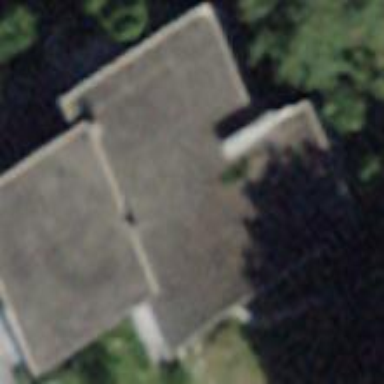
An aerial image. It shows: Simple and straightforward house.